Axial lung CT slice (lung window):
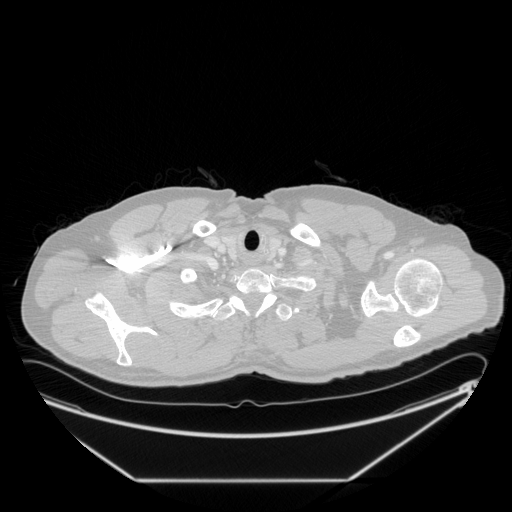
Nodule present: no